Question: I was following a tutorial on how to create a simple game called pong. As I was working on it. I stumbled on a bug that when the ball is to fast it will it passes through the paddle without colliding with the collider
As you can see in the screenshot

Is this some kind of a bug in unity? I need to get rid of this and don't want to have this in my game.
by the way this was the tutorial I was following . <URL>
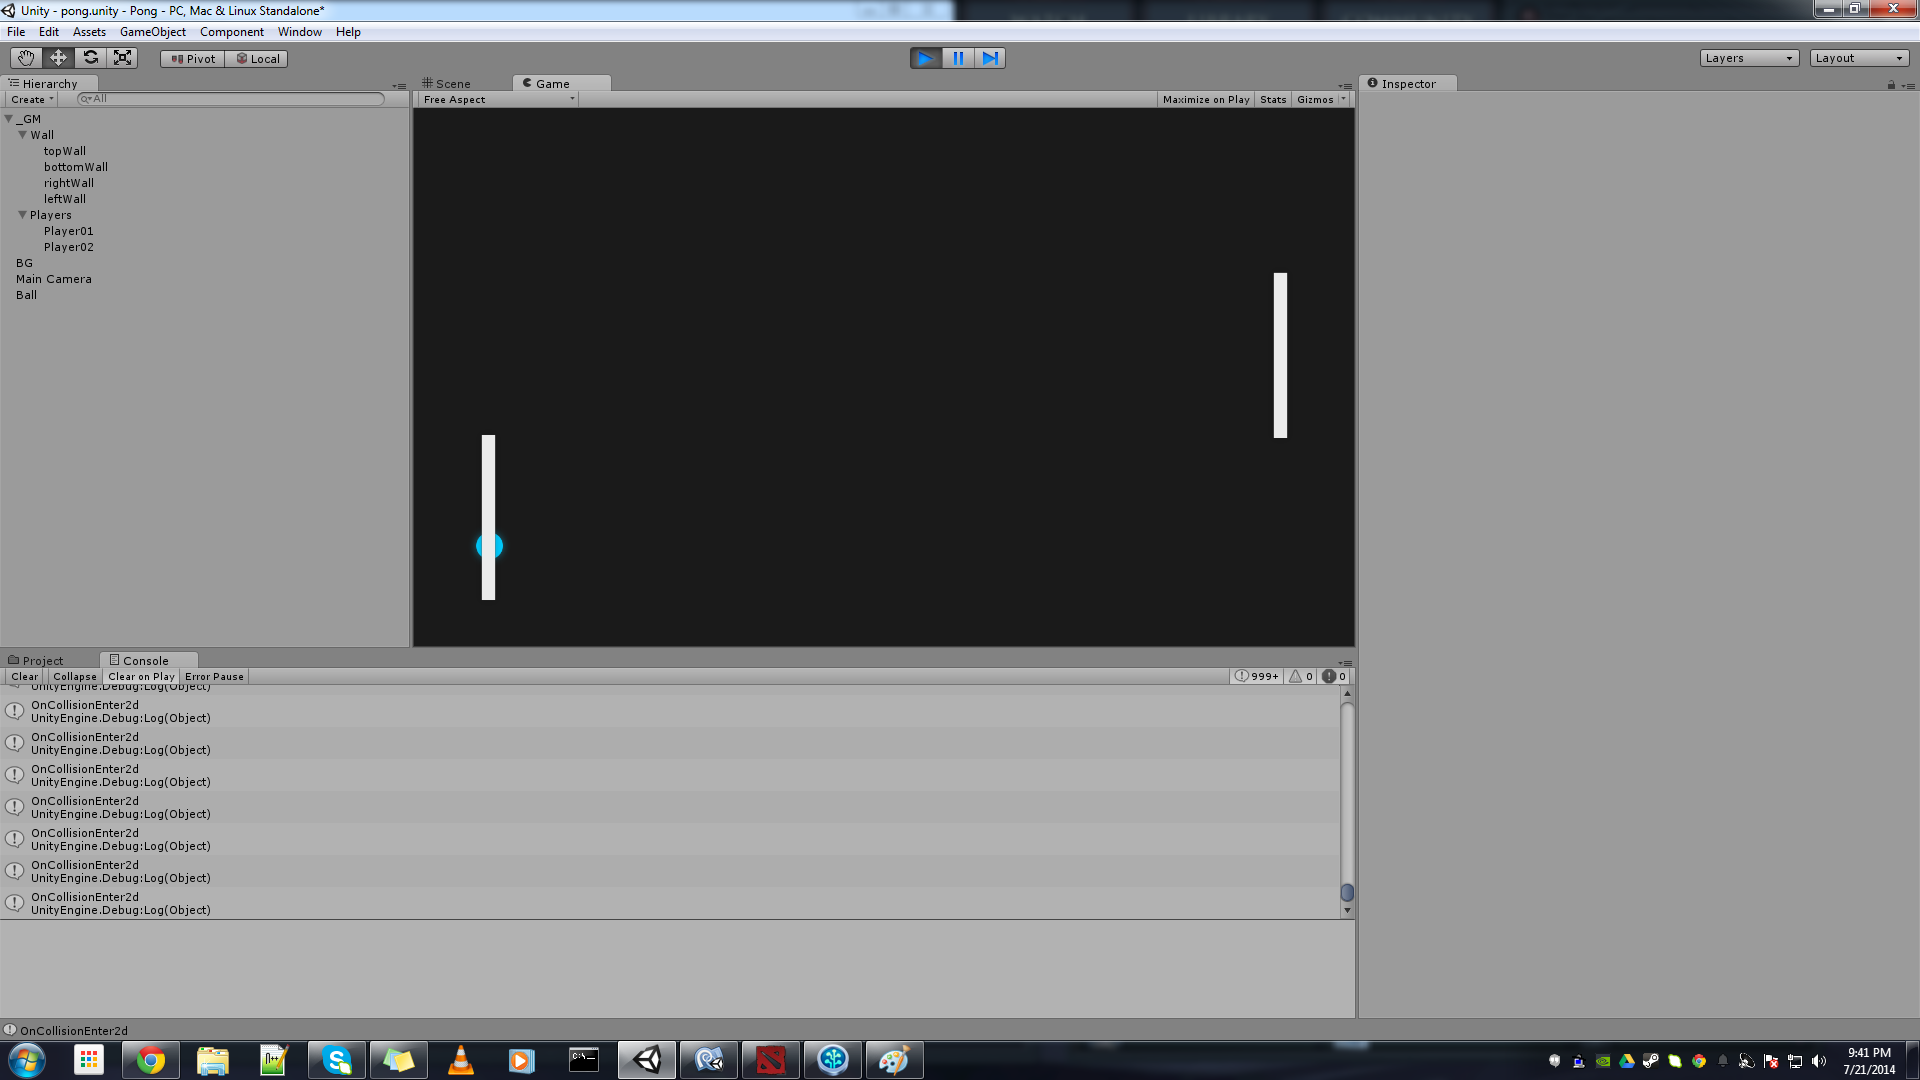
Answer: What do you mean by 'bypass the player control'? Do you mean it passes through the paddle without colliding with the collider, even though it should? Or does it get stuck? The screenshot makes it difficult to tell.
Either way, the first thing you're going to want to try is changing the collision detection setting of your Rigidbody2D component from 'Discrete' (the default value) to 'Continuous' or 'Continuous Dynamic'. Fixing this sort of issue (collision errors for fast-moving objects) is exactly what those options are for.
Source: <URL>